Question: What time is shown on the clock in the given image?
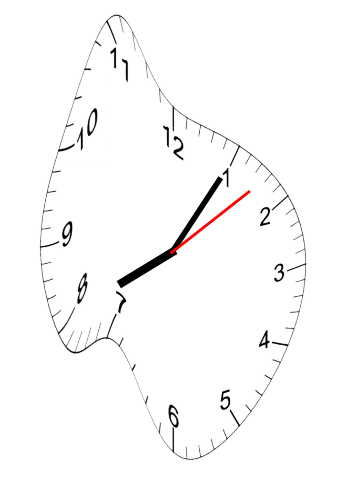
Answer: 08:05:08